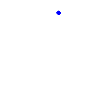
Particle: proton